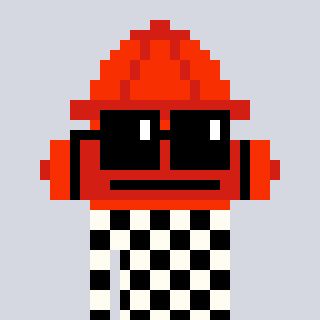
a pixel art character with square black sunglasses, a fire hydrant-shaped head and a grayscale-colored body on a cool background